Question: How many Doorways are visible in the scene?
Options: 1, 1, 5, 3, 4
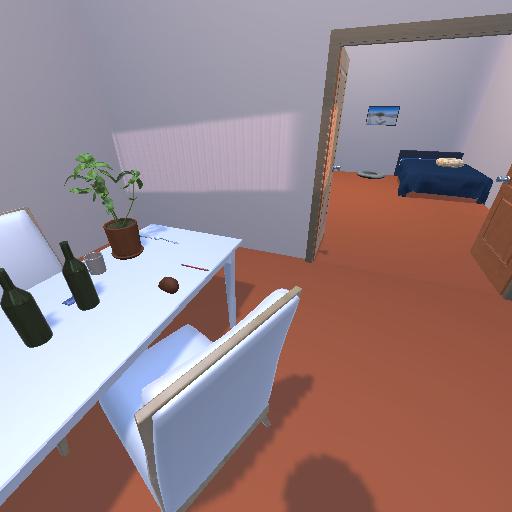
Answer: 1